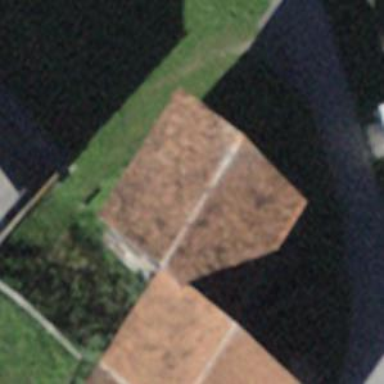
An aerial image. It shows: Simple house.